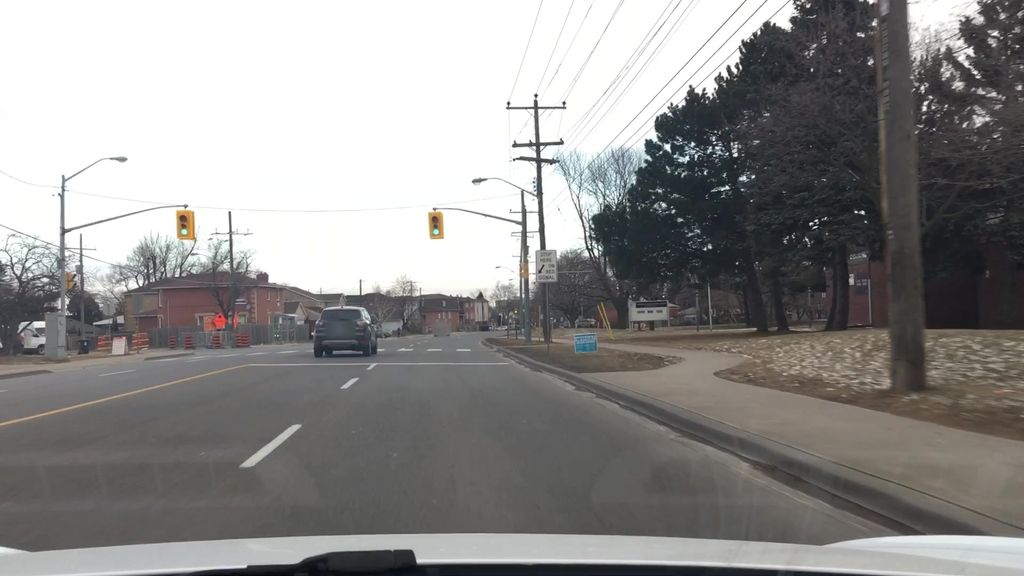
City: toronto